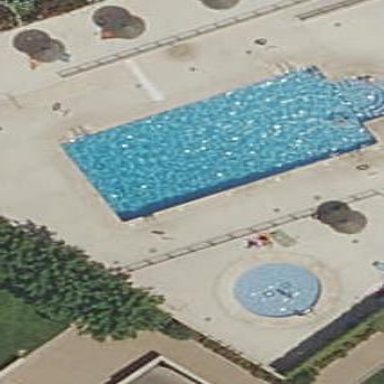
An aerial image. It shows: Swimming pool located in leisure land.